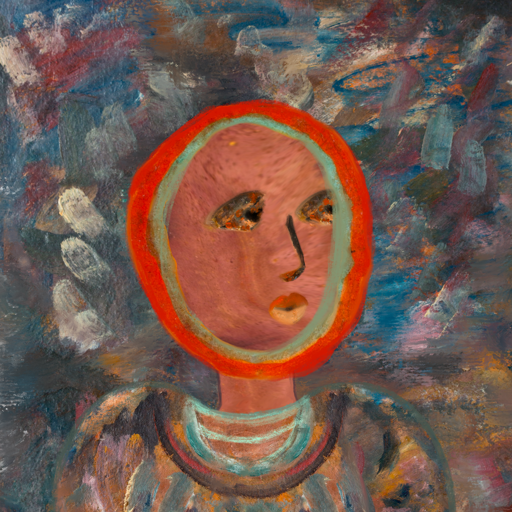
Background: Boggyland, Head And Neck Side: Mother_And_Son_Mother, Face Side: Gypsy_Queen, Bust: Boggyland, Hair Side: Sisters, Head Accessory: Blank, Second Necklace: Blank, Necklace: Blank, Baby: Blank